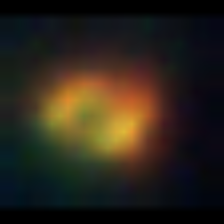
Taxon: NanoPlankton
Group: Other